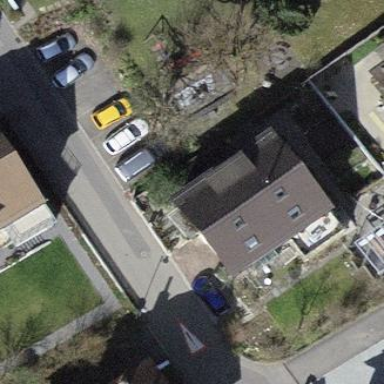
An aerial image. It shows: Residential building.